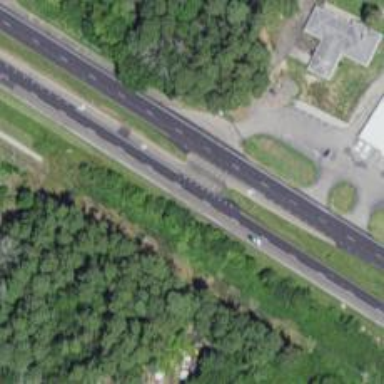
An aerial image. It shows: Asphalt trunk highway.